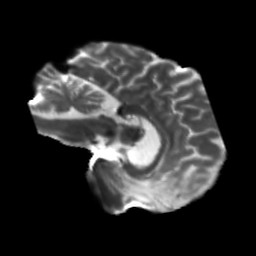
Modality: T2w
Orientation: sagittal
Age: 45
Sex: male
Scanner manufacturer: siemens
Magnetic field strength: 3 T
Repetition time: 5.25 s
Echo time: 0.08 s